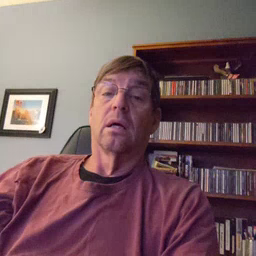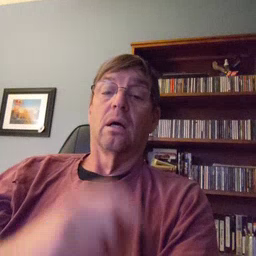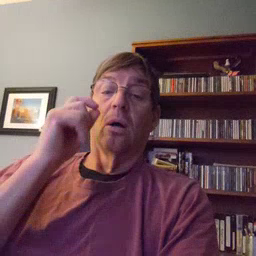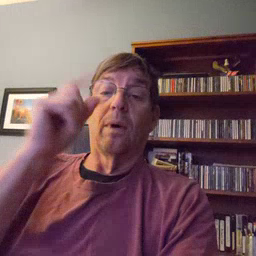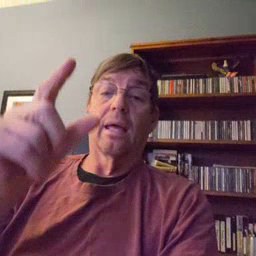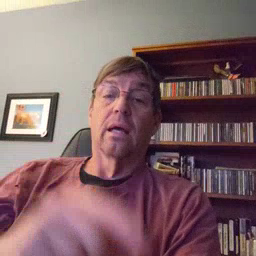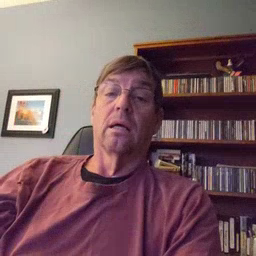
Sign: awake